Field crop: maize
Growth stage: 2
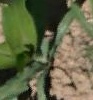
Species: maize